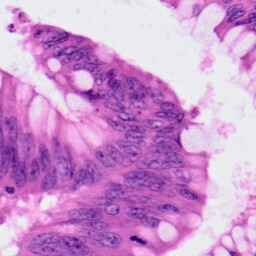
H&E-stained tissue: Colon